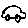
Label: car